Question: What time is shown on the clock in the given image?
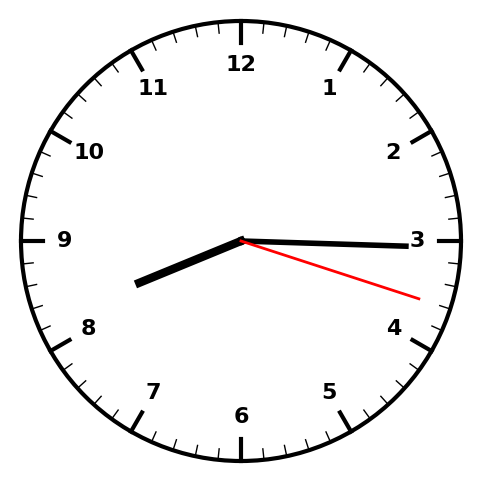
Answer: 08:15:18